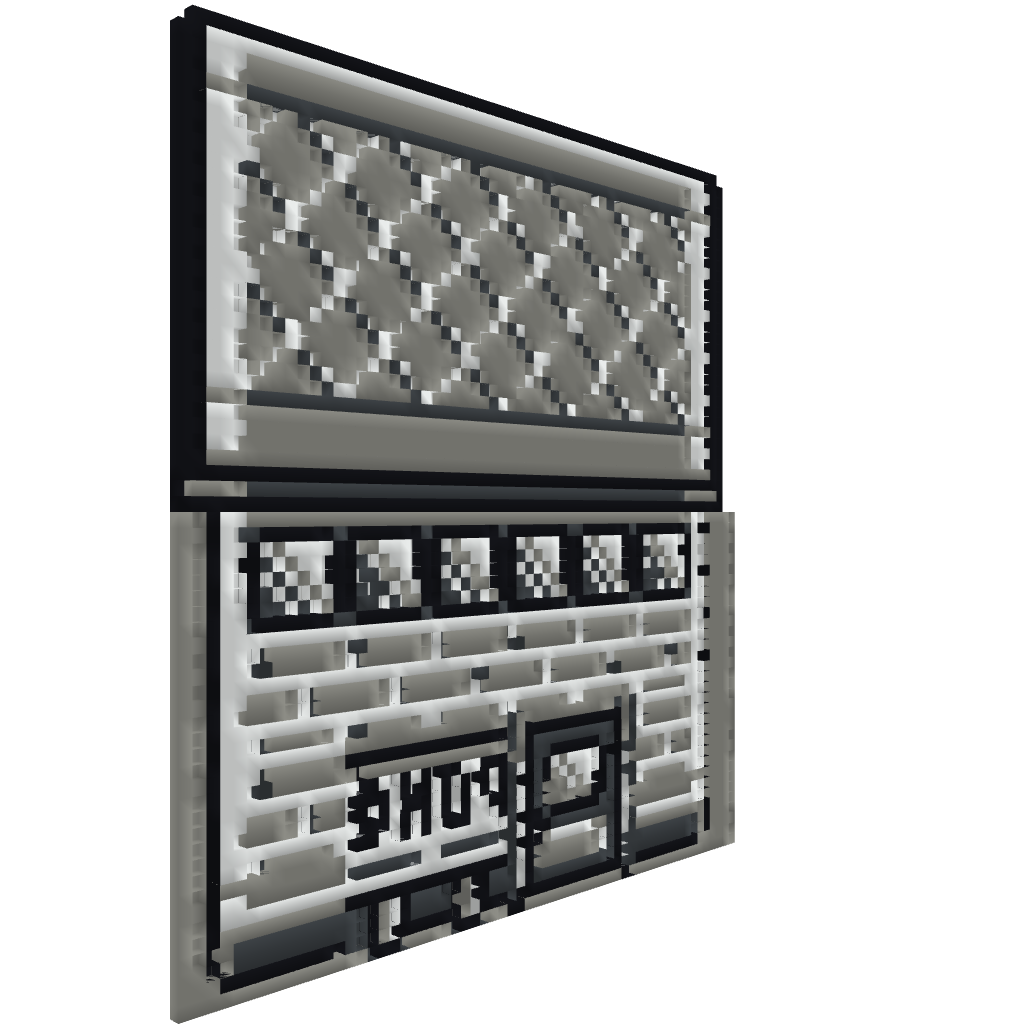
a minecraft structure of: PokéCenter 8-Bit POKÈMON RED